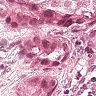
Metastatic tissue present: yes